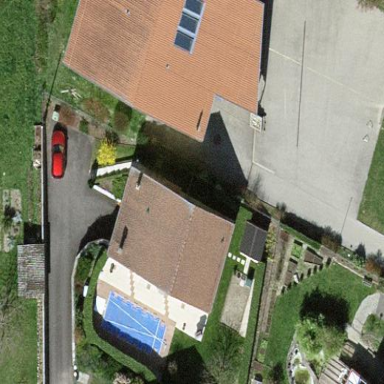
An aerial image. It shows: Simple house.